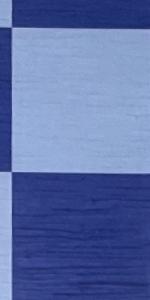
Label: Empty